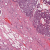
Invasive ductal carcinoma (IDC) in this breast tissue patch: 1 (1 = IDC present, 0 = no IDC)